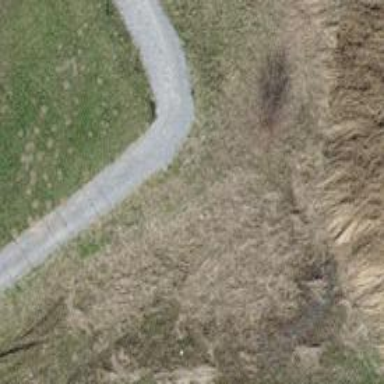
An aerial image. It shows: Path with excellent visibility for trail.